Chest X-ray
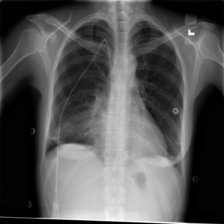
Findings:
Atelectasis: negative
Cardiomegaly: negative
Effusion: positive
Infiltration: positive
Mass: negative
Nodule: negative
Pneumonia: negative
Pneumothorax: negative
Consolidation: negative
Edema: negative
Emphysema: negative
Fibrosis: negative
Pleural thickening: negative
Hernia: negative